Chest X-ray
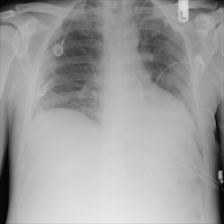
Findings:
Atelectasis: negative
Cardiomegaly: negative
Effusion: negative
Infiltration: negative
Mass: negative
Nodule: negative
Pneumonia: negative
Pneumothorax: negative
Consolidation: negative
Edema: negative
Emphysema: negative
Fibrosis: negative
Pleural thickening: negative
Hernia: negative